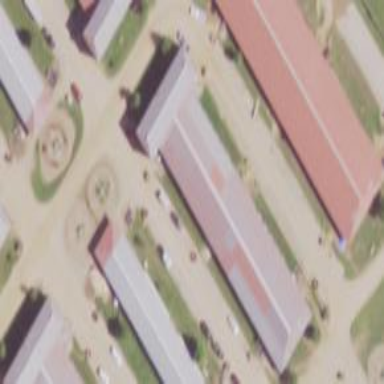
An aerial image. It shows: Stable building.